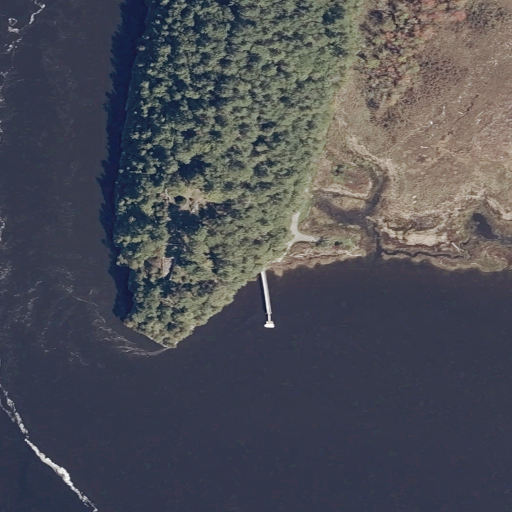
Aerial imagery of cape in Maine named Bluff Head containing open water, herbaceous wetlands, evergreen forest, open development, mixed forest, woody wetlands, and grassland